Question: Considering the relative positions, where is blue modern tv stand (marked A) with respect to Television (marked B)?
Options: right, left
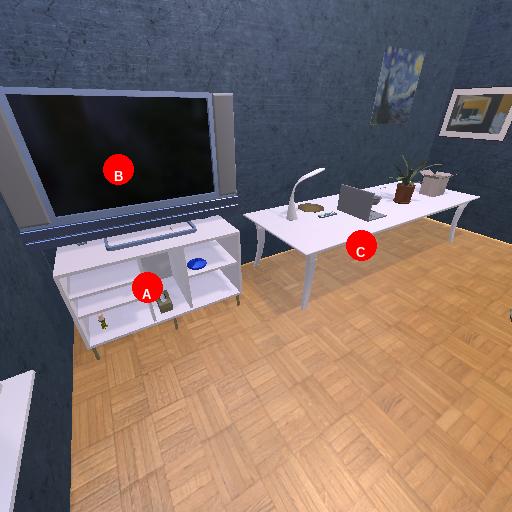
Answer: right